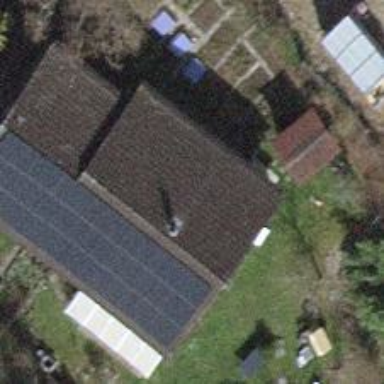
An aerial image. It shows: Small solar photovoltaic panel generator installed on roof.